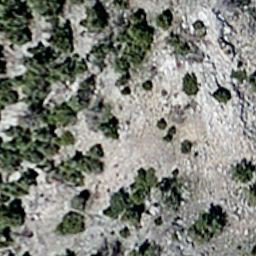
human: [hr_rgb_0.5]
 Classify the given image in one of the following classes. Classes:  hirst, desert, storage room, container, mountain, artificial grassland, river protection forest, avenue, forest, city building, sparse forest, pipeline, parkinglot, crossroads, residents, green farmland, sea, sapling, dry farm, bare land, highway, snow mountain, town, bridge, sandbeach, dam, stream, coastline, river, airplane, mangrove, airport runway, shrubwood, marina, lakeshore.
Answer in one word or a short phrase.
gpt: sparse forest